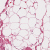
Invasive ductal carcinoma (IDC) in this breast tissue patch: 0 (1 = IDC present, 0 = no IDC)